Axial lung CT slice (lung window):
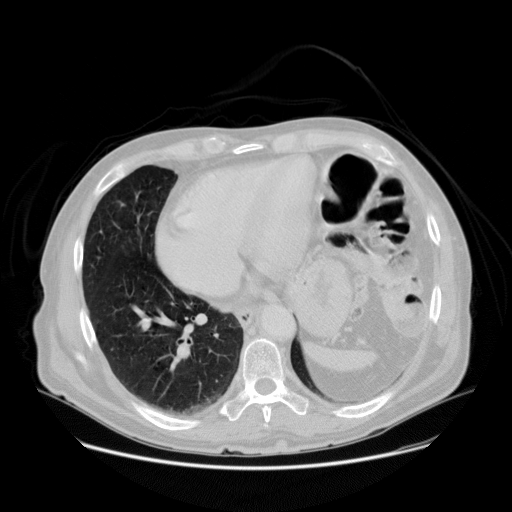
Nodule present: no